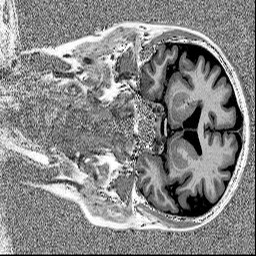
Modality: MP2RAGE
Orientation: coronal
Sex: female